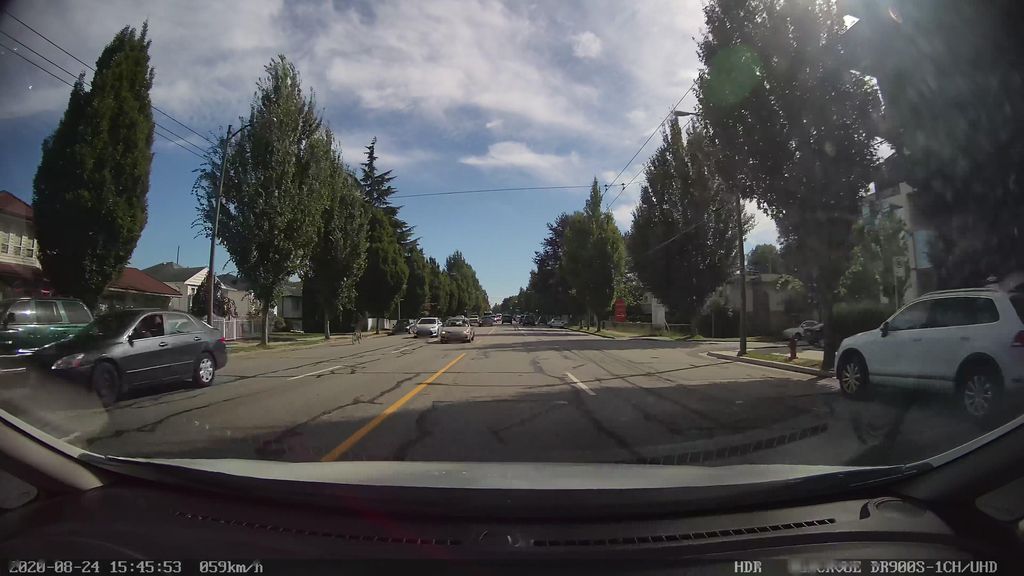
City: vancouver